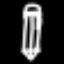
Label: pencil